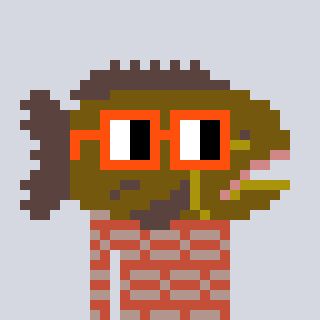
a pixel art character with square orange glasses, a grouper-shaped head and a rust-colored body on a cool background